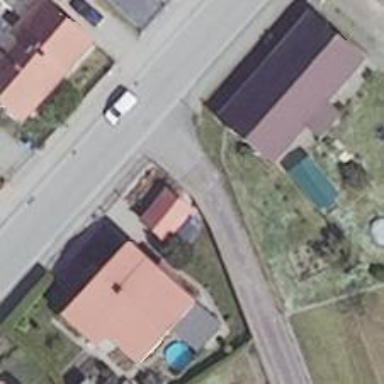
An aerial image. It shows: Residential road.